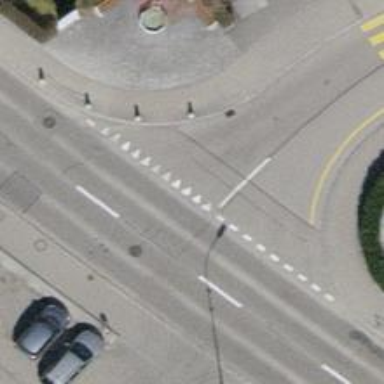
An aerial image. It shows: Secondary road with separate asphalt sidewalks.